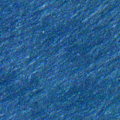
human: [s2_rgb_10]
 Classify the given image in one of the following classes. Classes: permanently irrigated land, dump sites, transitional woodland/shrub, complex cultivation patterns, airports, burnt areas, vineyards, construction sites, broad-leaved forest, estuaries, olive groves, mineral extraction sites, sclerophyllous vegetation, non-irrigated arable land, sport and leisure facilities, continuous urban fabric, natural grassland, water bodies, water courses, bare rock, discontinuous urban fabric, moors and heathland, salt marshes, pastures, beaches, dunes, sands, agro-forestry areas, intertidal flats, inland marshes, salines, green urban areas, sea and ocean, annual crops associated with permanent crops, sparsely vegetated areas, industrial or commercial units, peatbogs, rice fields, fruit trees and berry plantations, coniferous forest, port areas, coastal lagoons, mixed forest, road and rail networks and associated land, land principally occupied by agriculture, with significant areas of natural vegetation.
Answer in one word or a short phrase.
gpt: sea and ocean